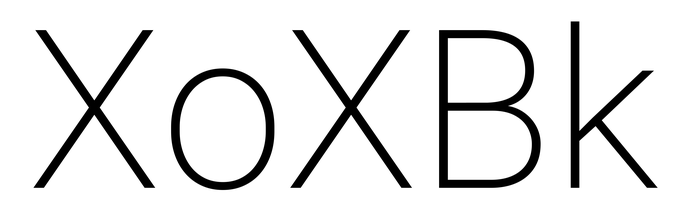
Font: Roboto_ExtraLight